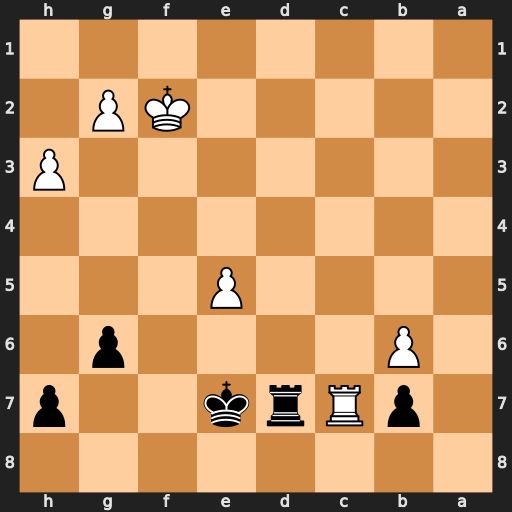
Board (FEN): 8/1pRrk2p/1P4p1/4P3/8/7P/5KP1/8
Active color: b
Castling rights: -
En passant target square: -
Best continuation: Rxc7 bxc7 Kd7